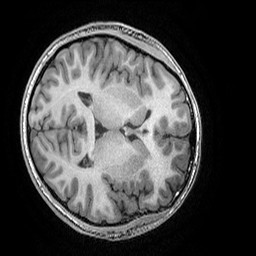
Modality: T1w
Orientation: axial
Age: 18
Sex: male
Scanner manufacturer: ge
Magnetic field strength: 3 T
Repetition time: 0.008184 s
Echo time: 0.003192 s